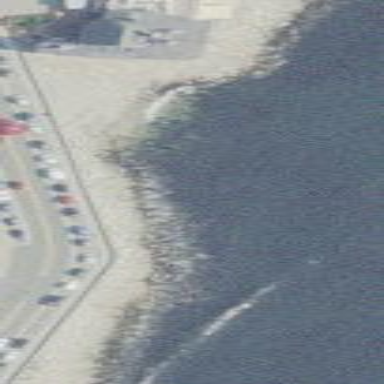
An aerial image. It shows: Breakwater made of rocks.